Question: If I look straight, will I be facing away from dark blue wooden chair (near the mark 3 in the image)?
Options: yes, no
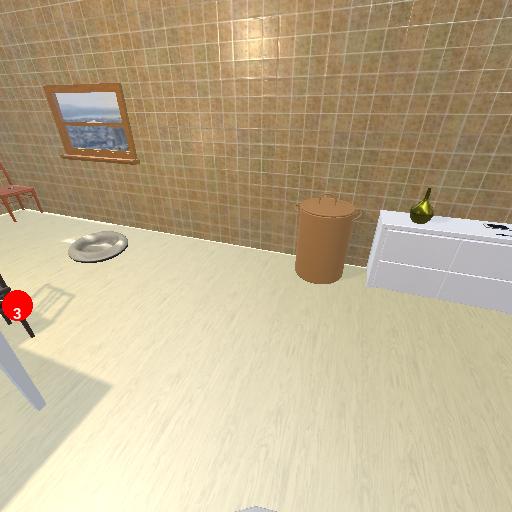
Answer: yes